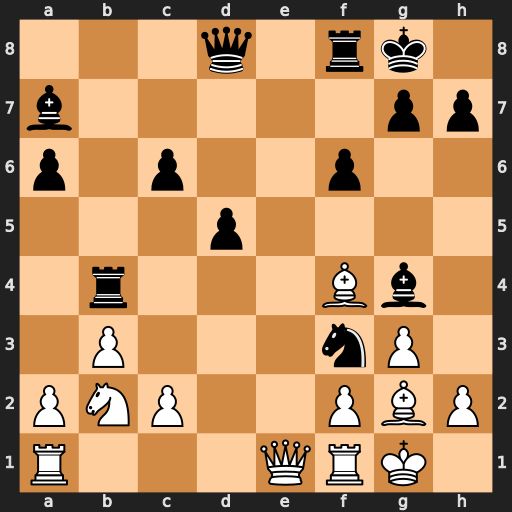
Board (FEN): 3q1rk1/b5pp/p1p2p2/3p4/1r3Bb1/1P3nP1/PNP2PBP/R3QRK1
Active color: w
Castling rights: -
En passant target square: -
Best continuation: Bxf3 Bxf3 Qxb4